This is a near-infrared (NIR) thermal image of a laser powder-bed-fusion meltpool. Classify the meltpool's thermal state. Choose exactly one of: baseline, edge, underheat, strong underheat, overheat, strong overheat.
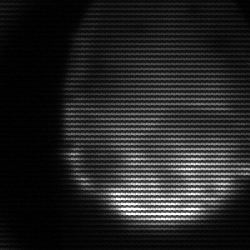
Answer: edge